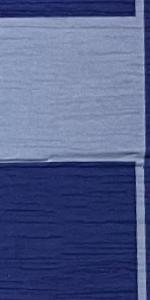
Label: Empty